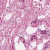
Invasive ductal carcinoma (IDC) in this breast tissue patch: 0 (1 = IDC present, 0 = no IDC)